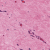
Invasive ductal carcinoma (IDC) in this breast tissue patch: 0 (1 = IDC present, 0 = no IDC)